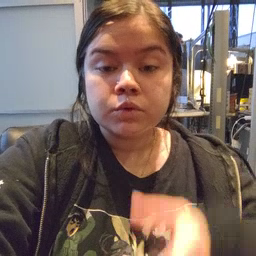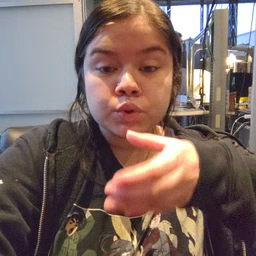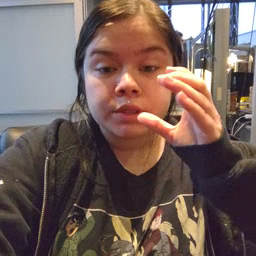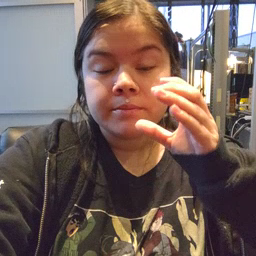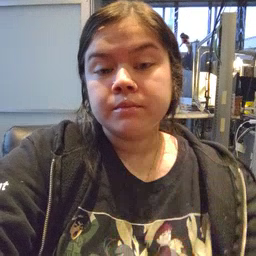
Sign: drink